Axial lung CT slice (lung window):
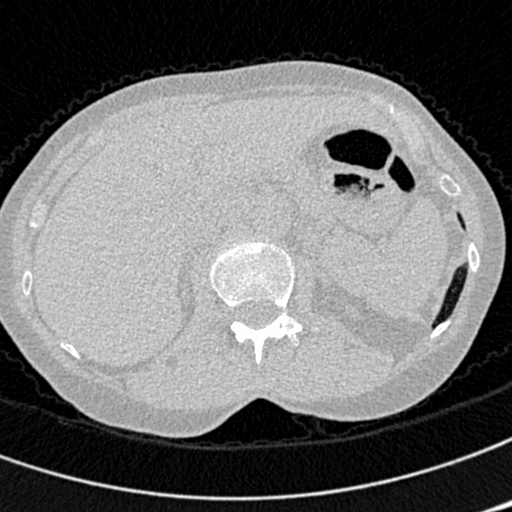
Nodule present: no